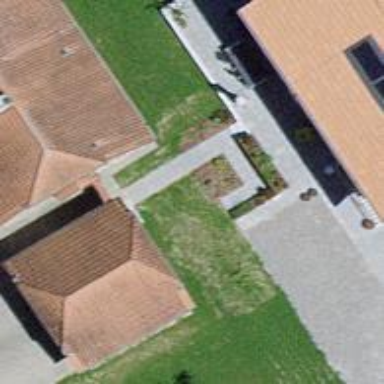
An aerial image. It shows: Residential building.